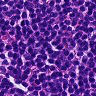
Metastatic tissue present: no